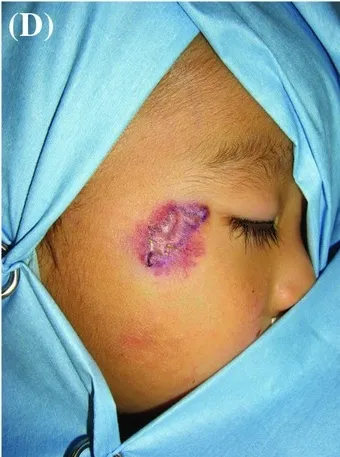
Case 4. A 23-month-old boy with a hemangioma in the right zygomatic region. (d) Design of the incisional line in the second operation.
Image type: medical_photograph (other_medical_photograph)